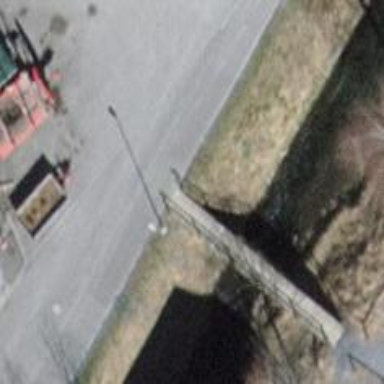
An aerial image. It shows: Sidewalk on bridge.